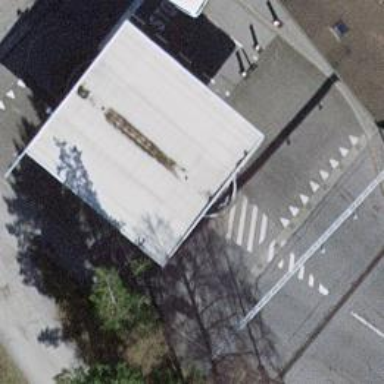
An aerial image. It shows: Border control barrier with traffic calming table.